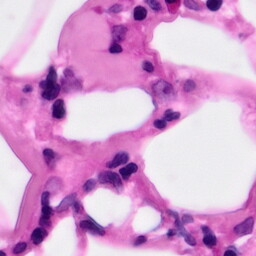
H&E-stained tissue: Pancreatic